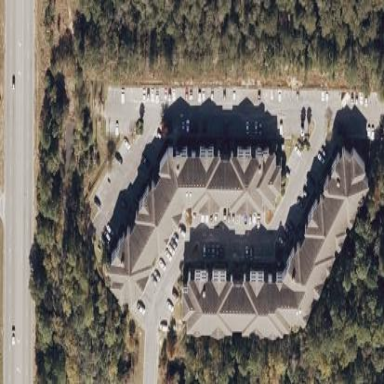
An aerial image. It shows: Image showing building with apartments.